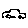
Label: car